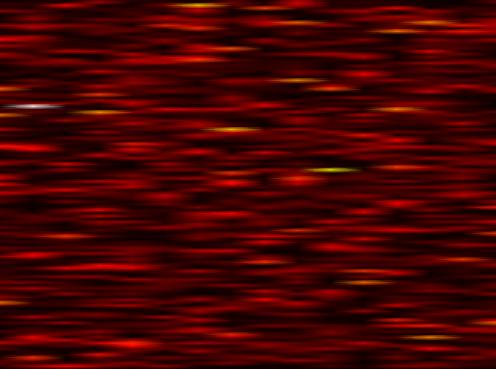
Label: WOLA